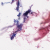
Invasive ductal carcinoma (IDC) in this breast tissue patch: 0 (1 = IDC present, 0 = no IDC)